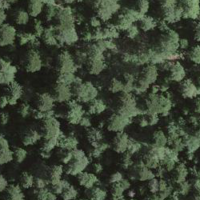
EUNIS habitat code: 44
Species observed at this site:
Argynnis paphia